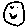
Label: smiley face